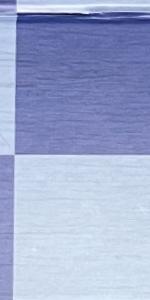
Label: Empty